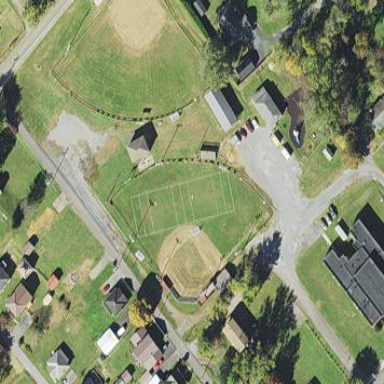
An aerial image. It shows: Softball park.